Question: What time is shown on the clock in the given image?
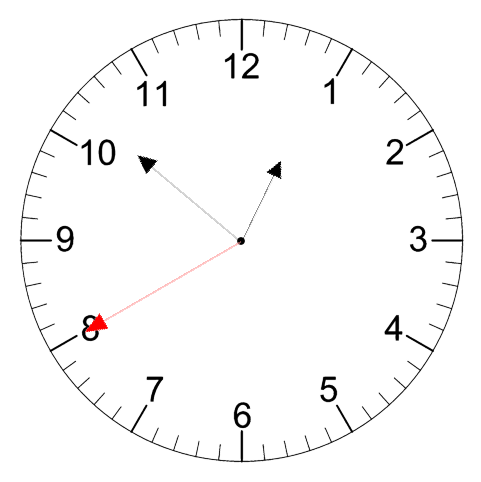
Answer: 12:51:40